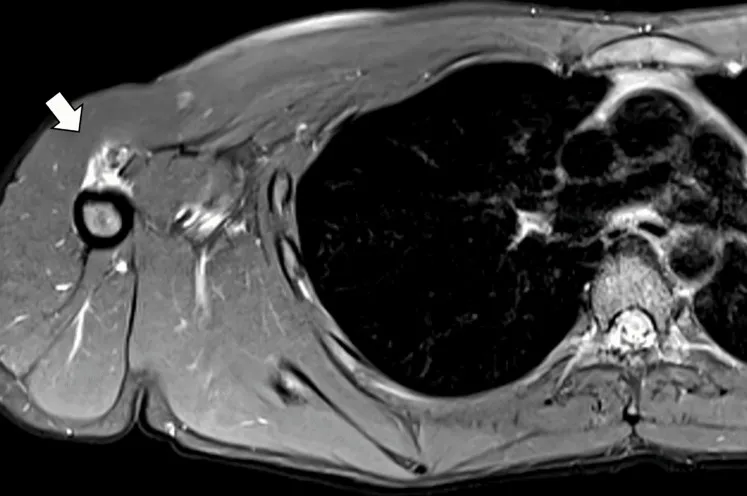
Right axial pectoral MRI indicating a bony fragment lateral to the biceps tendon with fluid at its insertion point.
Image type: radiology (mri)